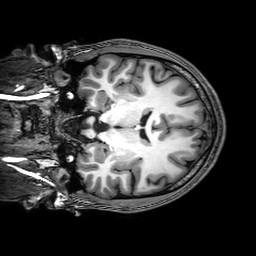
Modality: T1w
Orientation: coronal
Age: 21
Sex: male
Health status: healthy
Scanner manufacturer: philips
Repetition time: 0.008252 s
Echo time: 0.00379 s